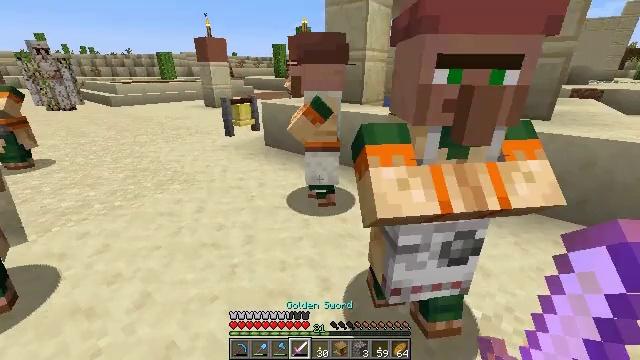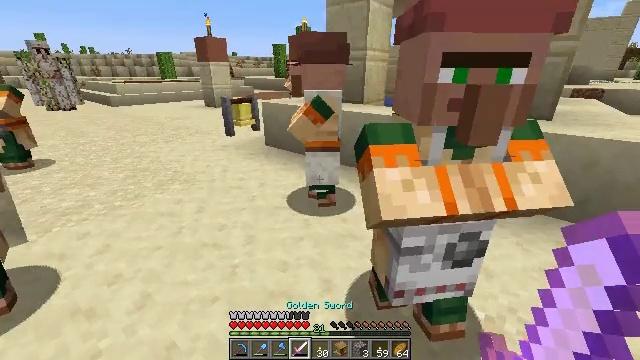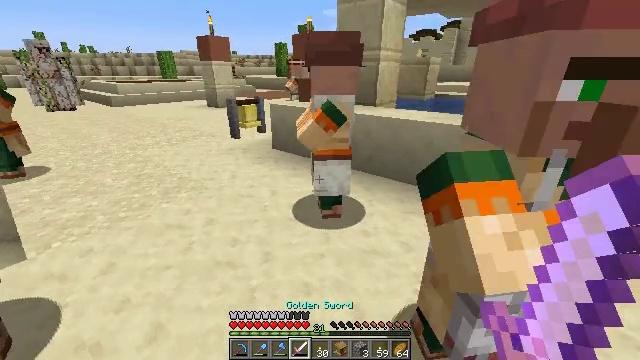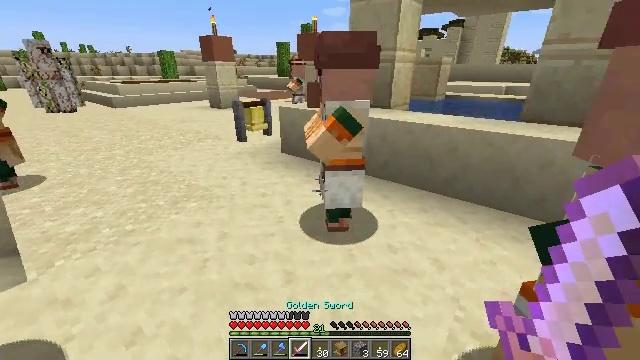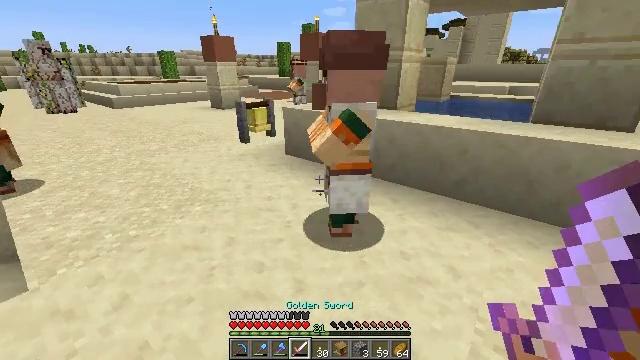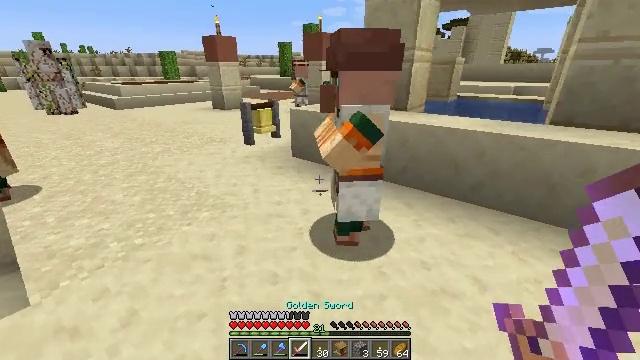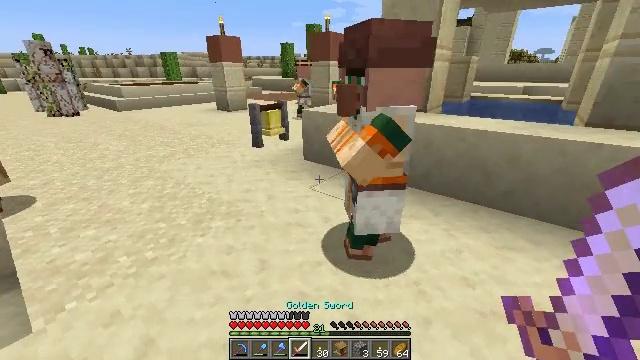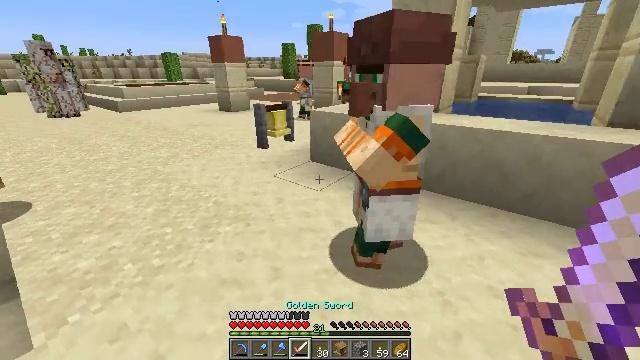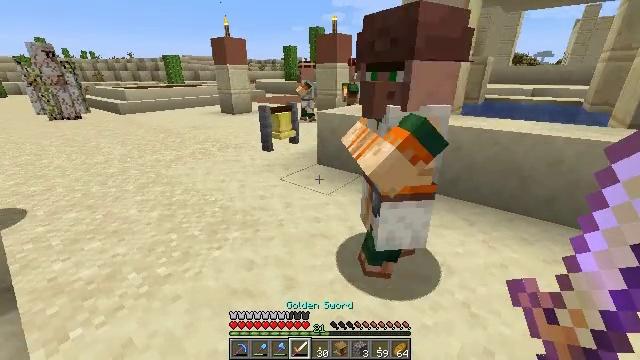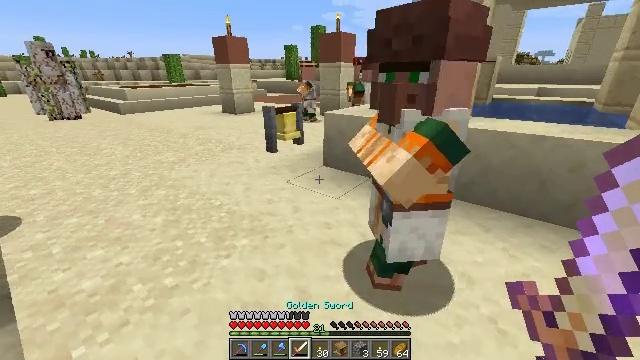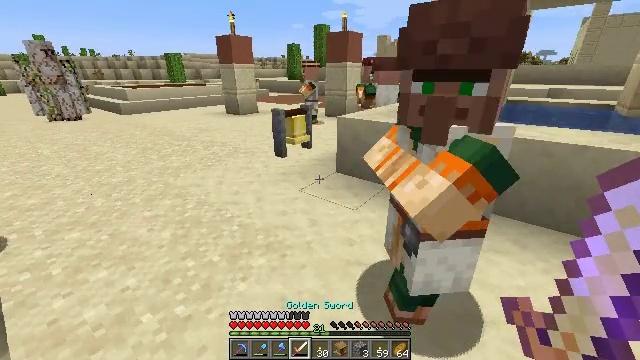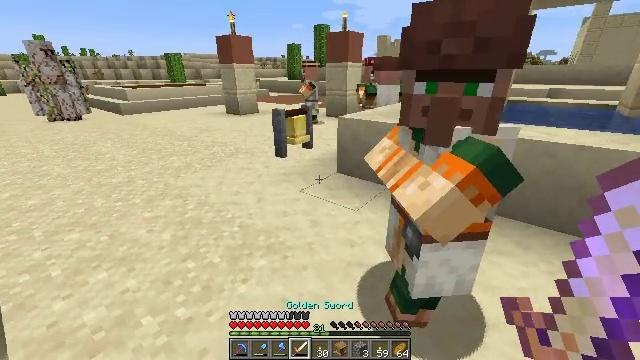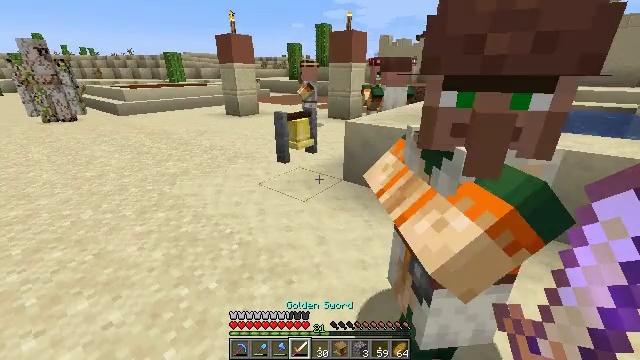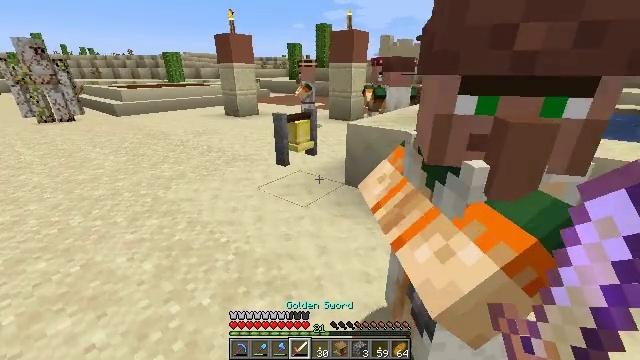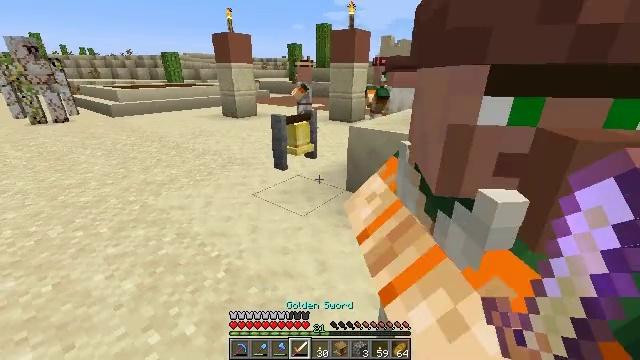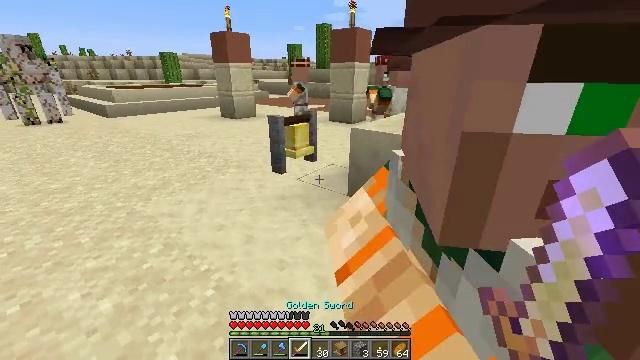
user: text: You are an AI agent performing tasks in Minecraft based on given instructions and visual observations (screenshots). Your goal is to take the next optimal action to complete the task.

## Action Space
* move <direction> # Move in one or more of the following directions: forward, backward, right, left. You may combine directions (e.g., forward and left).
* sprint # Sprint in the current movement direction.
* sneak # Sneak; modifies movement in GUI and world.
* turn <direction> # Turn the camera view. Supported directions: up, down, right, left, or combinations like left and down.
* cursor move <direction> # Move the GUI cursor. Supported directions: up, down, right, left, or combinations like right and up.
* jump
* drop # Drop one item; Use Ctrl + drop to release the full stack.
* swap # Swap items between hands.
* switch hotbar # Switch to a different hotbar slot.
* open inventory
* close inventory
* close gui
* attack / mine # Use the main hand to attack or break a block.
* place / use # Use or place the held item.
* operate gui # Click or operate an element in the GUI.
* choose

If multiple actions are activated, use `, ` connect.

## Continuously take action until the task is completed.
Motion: motion action
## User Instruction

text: Reclaim the acacia fence from a structure.
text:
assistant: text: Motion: move forward and move left
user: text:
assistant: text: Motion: move forward and move left
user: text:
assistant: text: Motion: move forward and move left
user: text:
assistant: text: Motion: move forward and move left
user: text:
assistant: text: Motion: move forward and move left
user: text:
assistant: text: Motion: move forward and move left
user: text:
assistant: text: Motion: move forward and move left
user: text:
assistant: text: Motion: move forward and move left
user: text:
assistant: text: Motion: move forward and move left
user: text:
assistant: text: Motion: move forward and move left
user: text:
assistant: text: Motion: move forward
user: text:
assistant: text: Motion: move forward
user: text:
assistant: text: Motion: move forward
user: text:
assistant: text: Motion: move forward
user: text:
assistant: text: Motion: move forward
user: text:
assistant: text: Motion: move forward and move left
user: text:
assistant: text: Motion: move forward and move left
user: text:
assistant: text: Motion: move forward and move left
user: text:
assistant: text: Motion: move forward and move left
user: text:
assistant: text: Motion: move forward and move left
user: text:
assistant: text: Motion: move forward and move left
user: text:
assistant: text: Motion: move forward and move left
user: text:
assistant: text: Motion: move forward and move left
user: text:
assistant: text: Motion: move forward and move left
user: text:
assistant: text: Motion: move forward and move left
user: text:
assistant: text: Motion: move forward
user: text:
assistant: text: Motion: move forward
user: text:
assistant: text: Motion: move forward
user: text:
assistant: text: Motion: move forward, turn right
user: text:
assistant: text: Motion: move forward, turn right